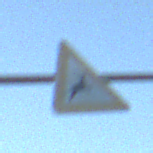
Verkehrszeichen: WildwechselLinks
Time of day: MorningAfternoon
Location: Outdoor (Nature)
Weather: Clear
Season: NotSpecified
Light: Natural